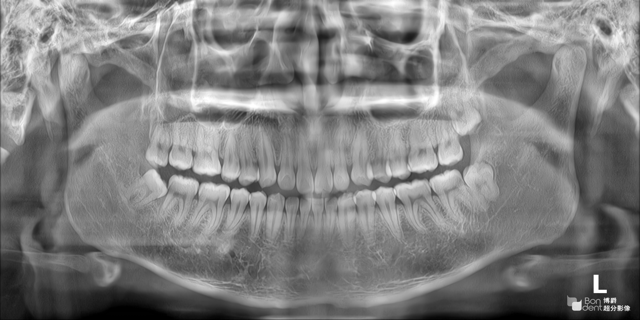
adult